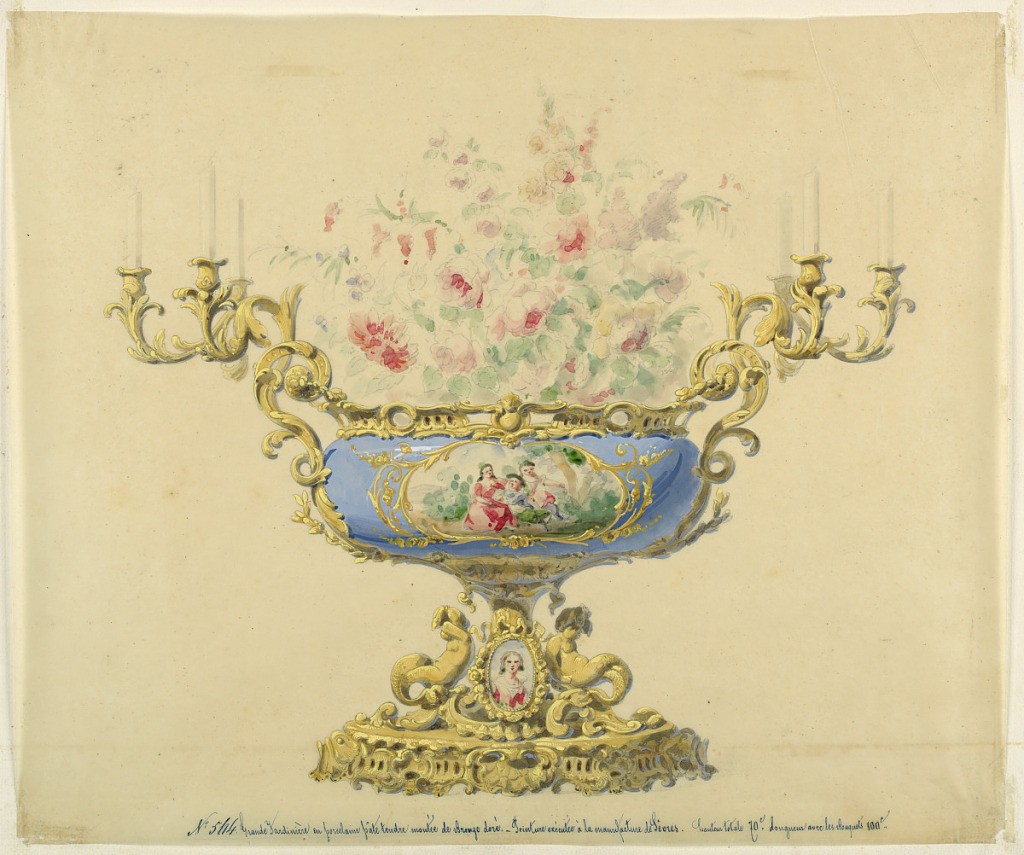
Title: Design for a Jardiniere and Candelabrum
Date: ca. 1855
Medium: Pencil, brush with ink, watercolor, tempera colors, gold on trading paper, tipped down.
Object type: Drawing
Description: The body of the jardiniere is of blue porcelain, with a central field depicting three figures in a landscape, within a narrow gold frame.  Mounted on a bronze base containing an oval porcelain portrait within it; flanked by handles terminiating in candelabra.  Flowers in the jardiniere.  Inscribed lower center: No. 564. Grande Jardiniere en porcelaine pate tendre montee da Bronze dore - Peinture exacutee a la manufacture de Sevres.  Hauteur totale 70: longeur avec les Bouquets 100c."